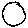
Label: circle